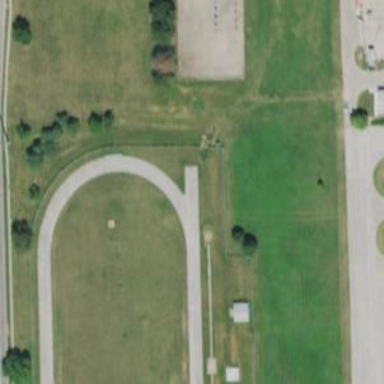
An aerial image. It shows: Asphalt track on leisure land.